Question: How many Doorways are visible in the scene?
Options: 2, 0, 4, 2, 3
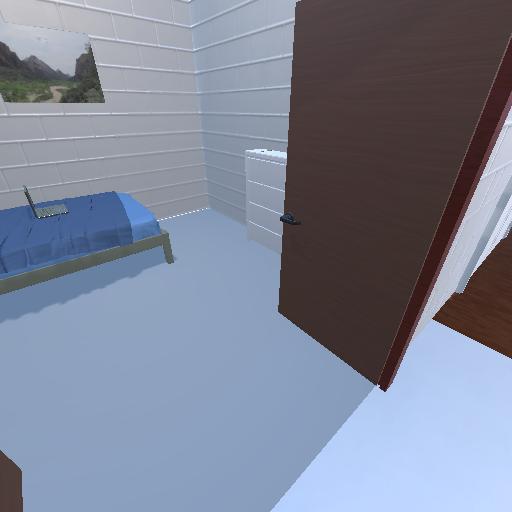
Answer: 2